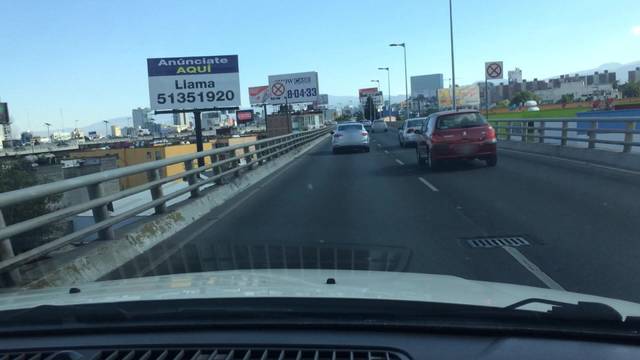
Region: Mexico
Coordinates: 19.379, -99.193